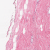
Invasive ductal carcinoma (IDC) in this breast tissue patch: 0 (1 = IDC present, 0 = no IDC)